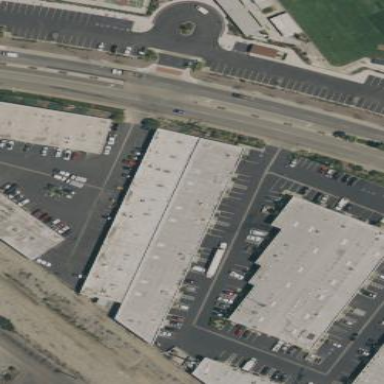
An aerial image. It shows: Warehouse.